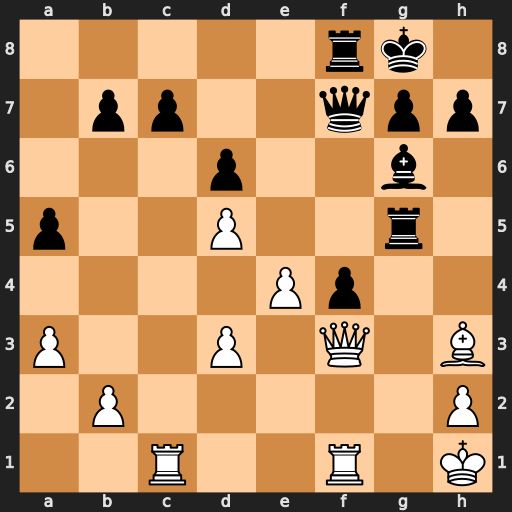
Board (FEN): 5rk1/1pp2qpp/3p2b1/p2P2r1/4Pp2/P2P1Q1B/1P5P/2R2R1K
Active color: w
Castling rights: -
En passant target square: -
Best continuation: Be6 Qxe6 dxe6